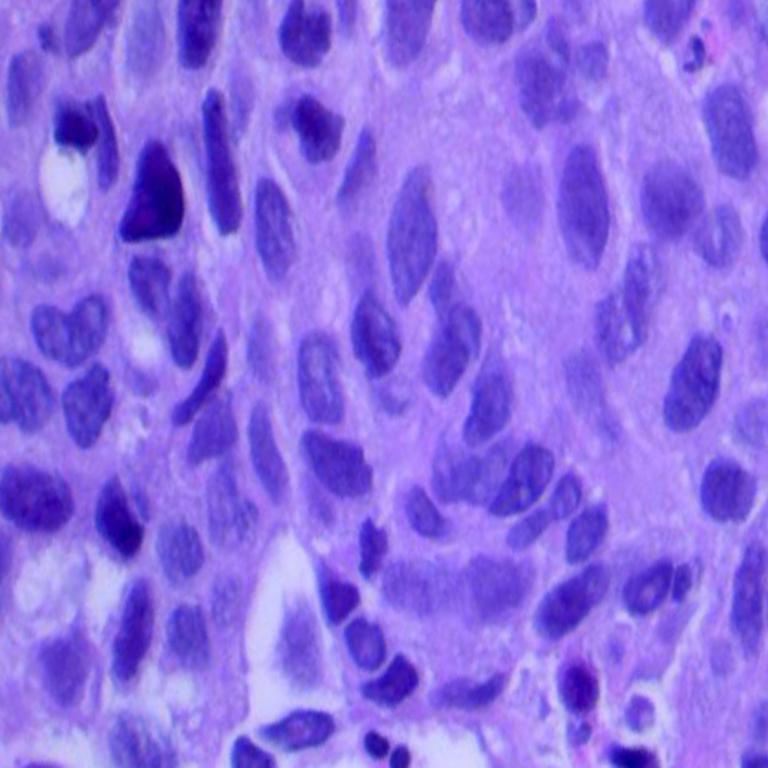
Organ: lung
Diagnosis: squamous carcinomas